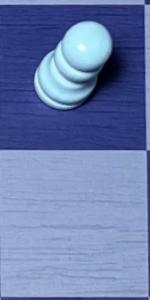
Label: Empty